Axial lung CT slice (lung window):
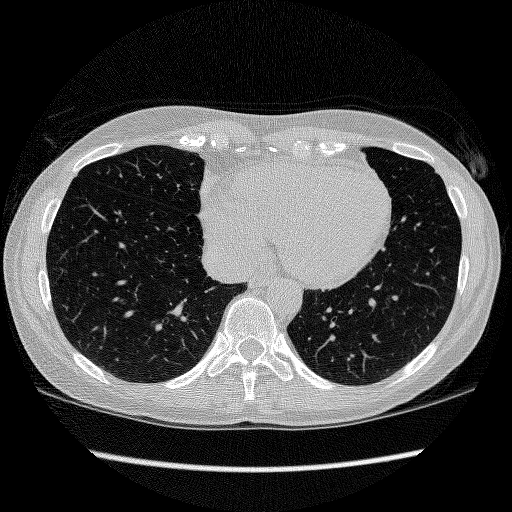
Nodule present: no